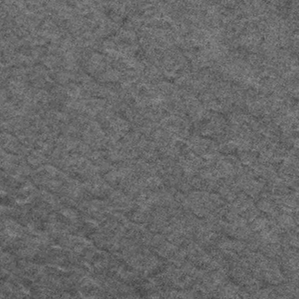
Label: frost